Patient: sex M, age 48
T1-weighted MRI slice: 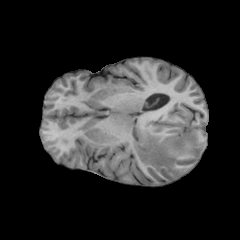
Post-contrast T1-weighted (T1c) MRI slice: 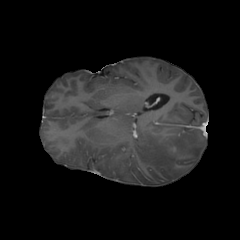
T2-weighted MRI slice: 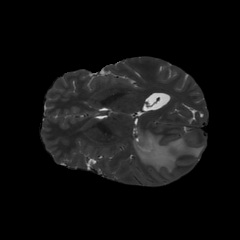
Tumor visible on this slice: yes
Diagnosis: Glioblastoma, IDH-wildtype
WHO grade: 4